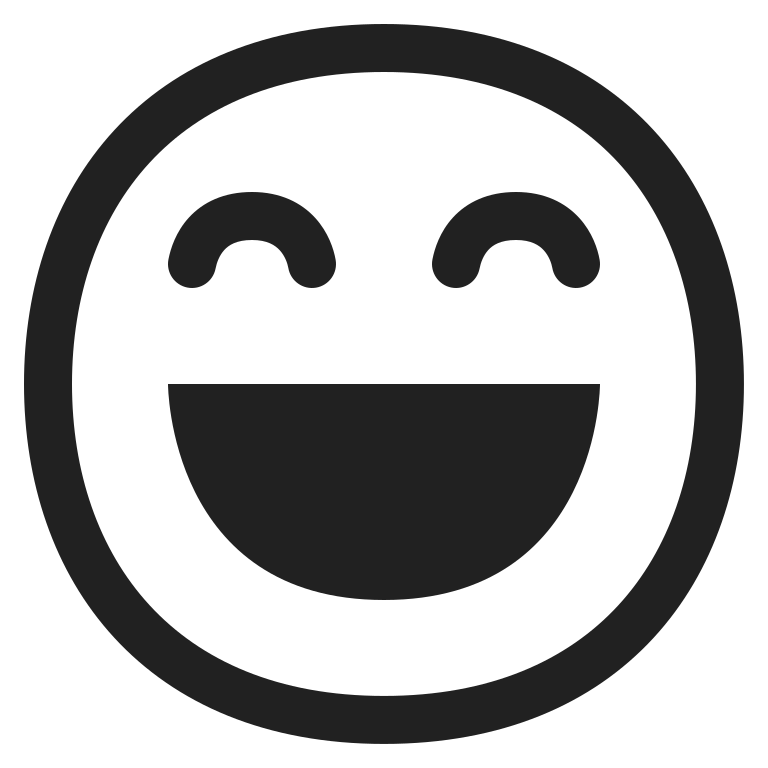
grinning face with smiling eyes high contrast